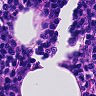
Metastatic tissue present: no